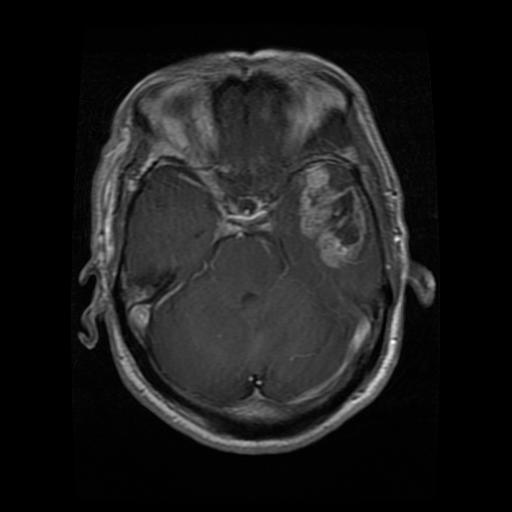
Label: glioma